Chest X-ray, AP view. Patient: 65 years old, sex M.
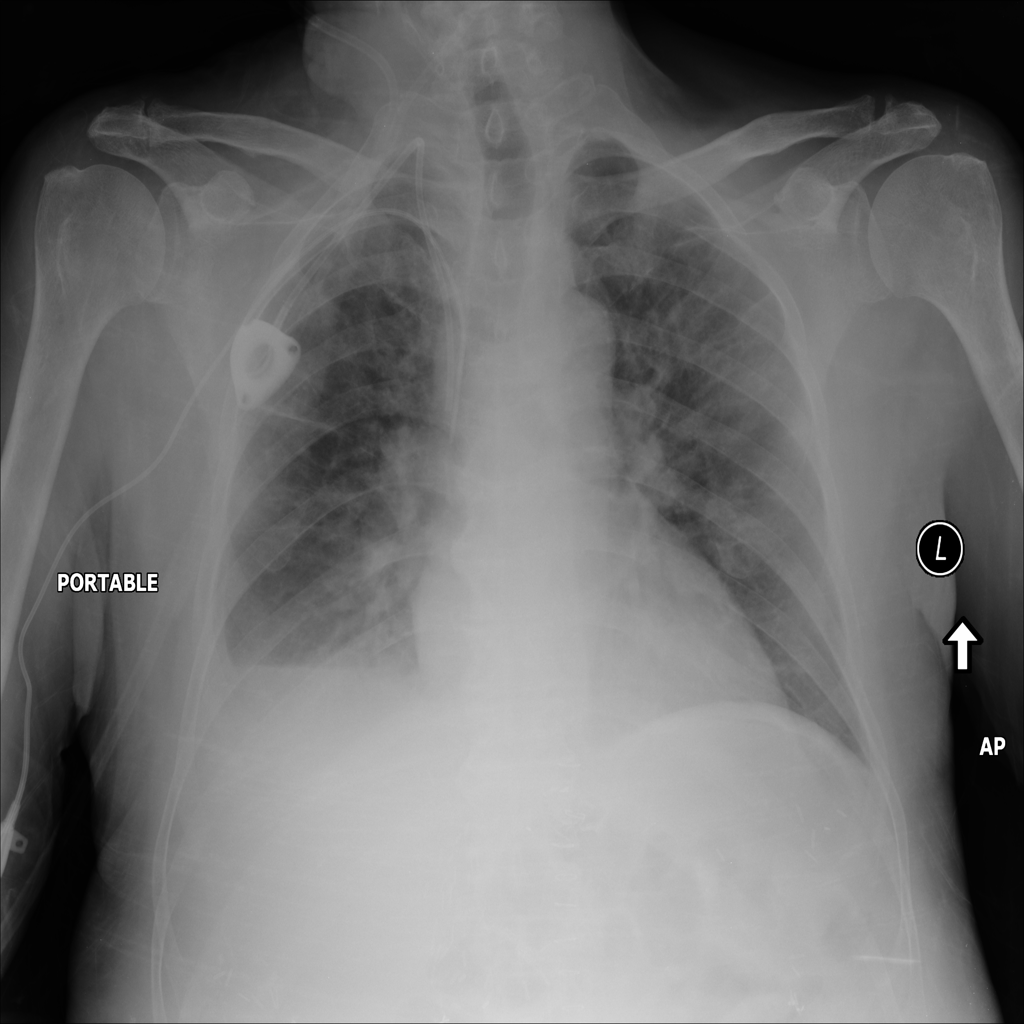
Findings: No Finding